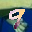
Label: 9